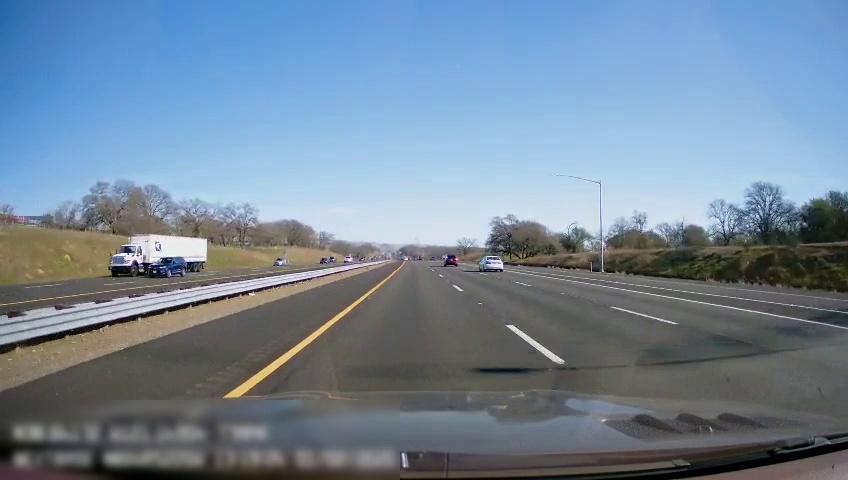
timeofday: Day
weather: Sunny
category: Drivable Space
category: Drivable Space
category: Vehicles | Truck
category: Vehicles | Car
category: Vehicles | Car
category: Vehicles | Car
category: Vehicles | SUV
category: Vehicles | Car
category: Vehicles | Car
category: Lanes | Opposite Lane
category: Lanes | Opposite Lane
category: Lanes | Current Lane
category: Lanes | Current Lane
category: Lanes | Alternate Lane
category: Lanes | Alternate Lane
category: Lanes | Alternate Lane
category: Lanes | Alternate Lane